Question: I'm currently uploading my App to the App Store and Apple is asking me if this app users IDFA. I'm using the latest Admob SDK or 6.8.0 and I don't know if it uses IDFA or not, and if it does which check boxes should I hit X.X
Image
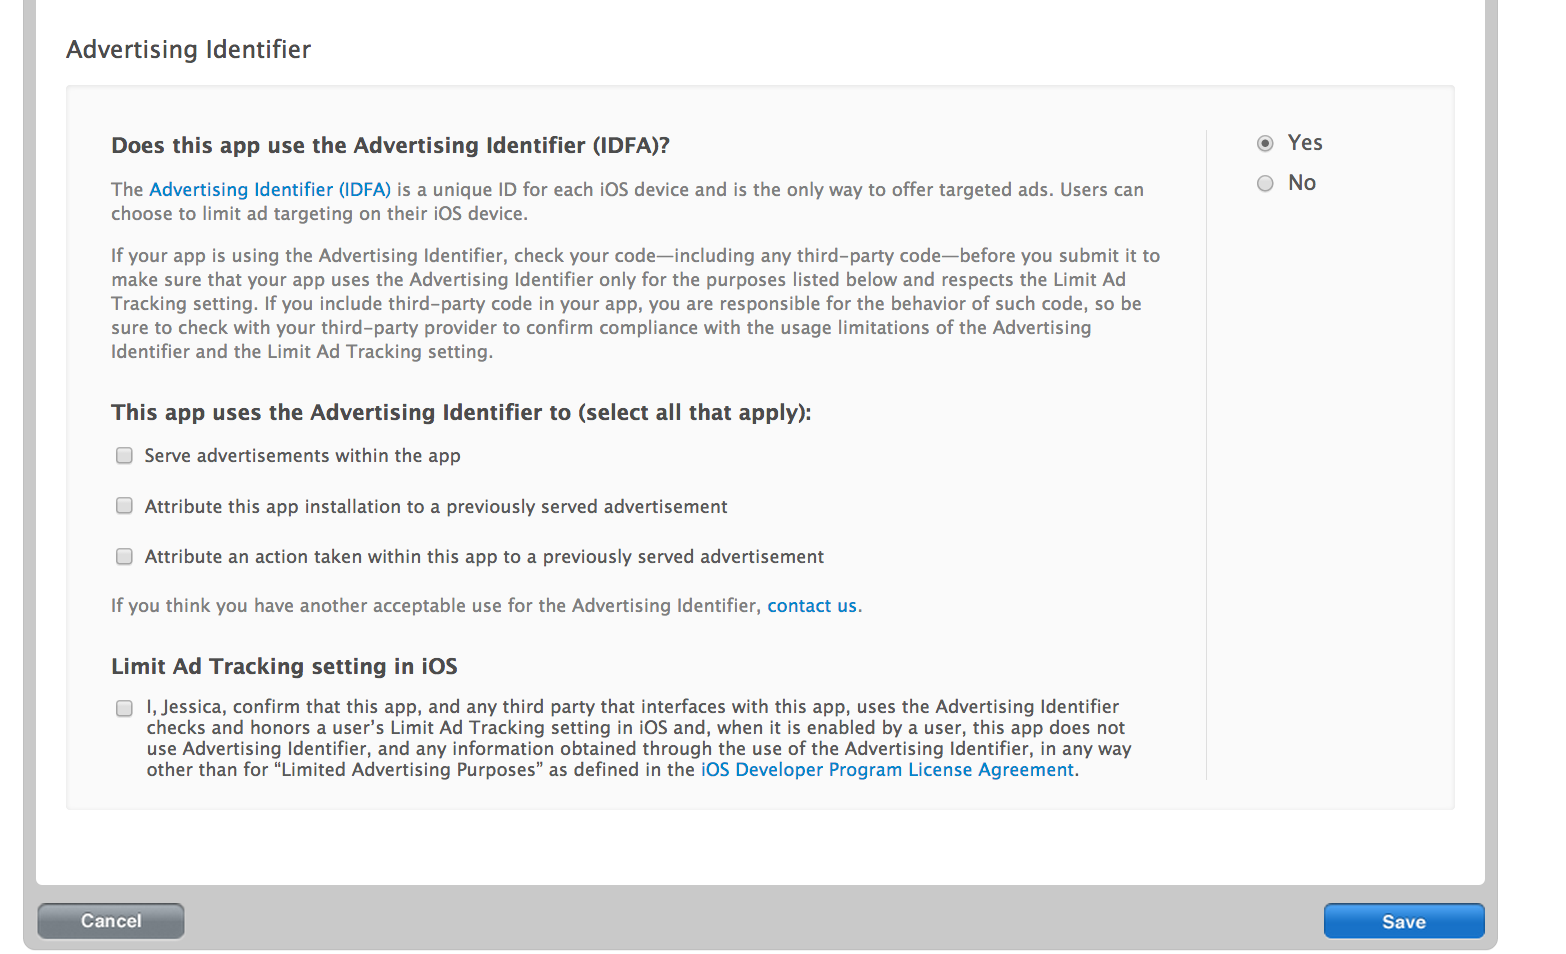
Answer: I'm having the same issue here and I was a bit afraid of checking the last box, since I have no idea what the 3rd party SDK will do with the data collected and if they will respect the Limit Ad Settings.
But I found a post by a Google Admob programmer, Eric Leichtenschlag, on their forums:
Including Limit Ad Tracking. This is what the last box is all about. So . If you use other SDK I strongly recommend checking if they respect the guidelines as well.
Since I run only ads (Google AdMob), I checked the . App was approved and released, no issues.
Source: <URL>